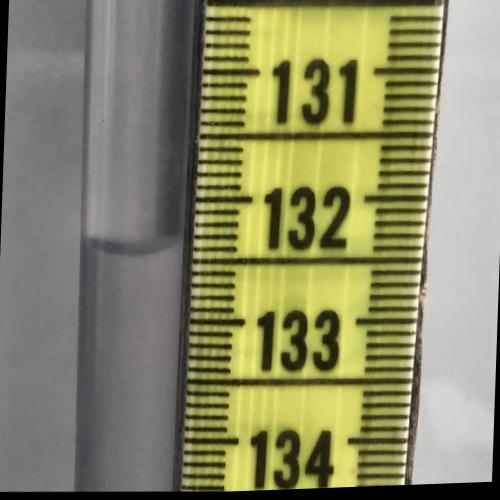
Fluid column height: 132.4 cm